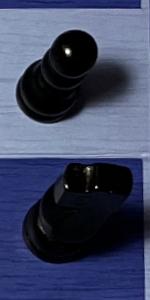
Label: Knight_Black